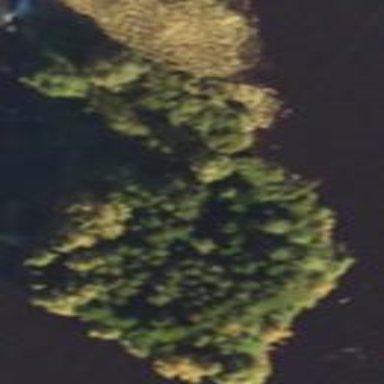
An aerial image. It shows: Islet surrounded by woodland.